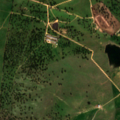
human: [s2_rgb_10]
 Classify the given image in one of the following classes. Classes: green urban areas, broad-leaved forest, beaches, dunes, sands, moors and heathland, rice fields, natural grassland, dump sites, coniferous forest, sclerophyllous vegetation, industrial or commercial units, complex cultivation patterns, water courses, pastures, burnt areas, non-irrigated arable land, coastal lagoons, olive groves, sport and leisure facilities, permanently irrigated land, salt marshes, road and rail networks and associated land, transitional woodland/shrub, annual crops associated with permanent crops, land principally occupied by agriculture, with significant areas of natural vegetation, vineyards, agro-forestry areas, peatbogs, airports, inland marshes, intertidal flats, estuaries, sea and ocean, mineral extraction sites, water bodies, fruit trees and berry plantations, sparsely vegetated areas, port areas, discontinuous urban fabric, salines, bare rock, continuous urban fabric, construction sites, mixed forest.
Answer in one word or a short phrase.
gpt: non-irrigated arable land, agro-forestry areas